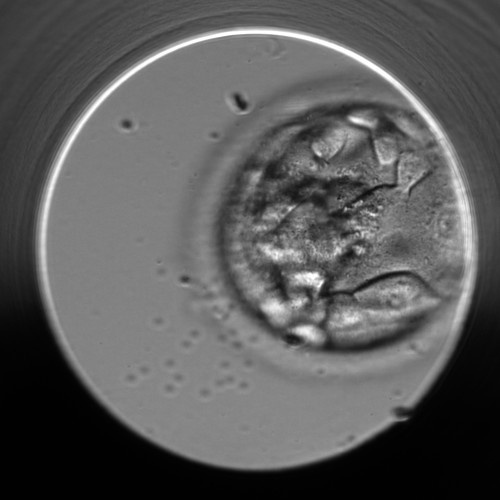
Embryo quality: poor